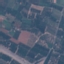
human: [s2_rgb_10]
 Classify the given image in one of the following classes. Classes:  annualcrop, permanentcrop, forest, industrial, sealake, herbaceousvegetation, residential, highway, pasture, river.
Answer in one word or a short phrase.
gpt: PermanentCrop